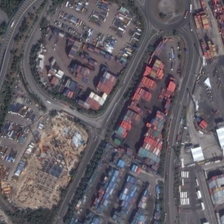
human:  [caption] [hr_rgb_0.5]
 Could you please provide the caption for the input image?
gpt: many buildings and some green trees are in an industrial area .

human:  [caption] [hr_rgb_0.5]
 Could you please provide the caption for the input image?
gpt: many buildings and some green trees are in an industrial area .

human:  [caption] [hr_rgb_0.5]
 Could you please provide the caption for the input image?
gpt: many buildings and some green trees are in an industrial area .

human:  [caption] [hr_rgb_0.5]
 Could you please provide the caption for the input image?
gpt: many buildings and some green trees are in an industrial area .

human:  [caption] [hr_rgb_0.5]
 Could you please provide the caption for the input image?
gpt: many buildings and some green trees are in an industrial area .